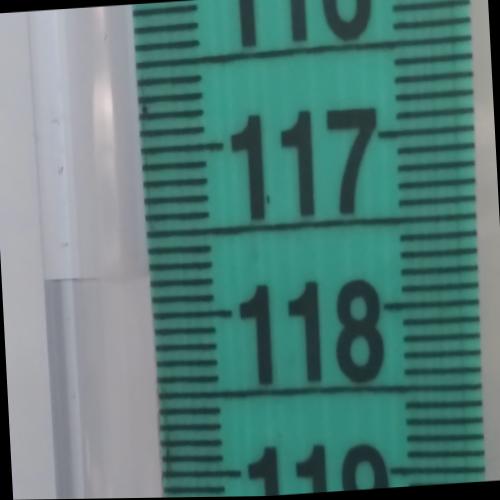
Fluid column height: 117.8 cm